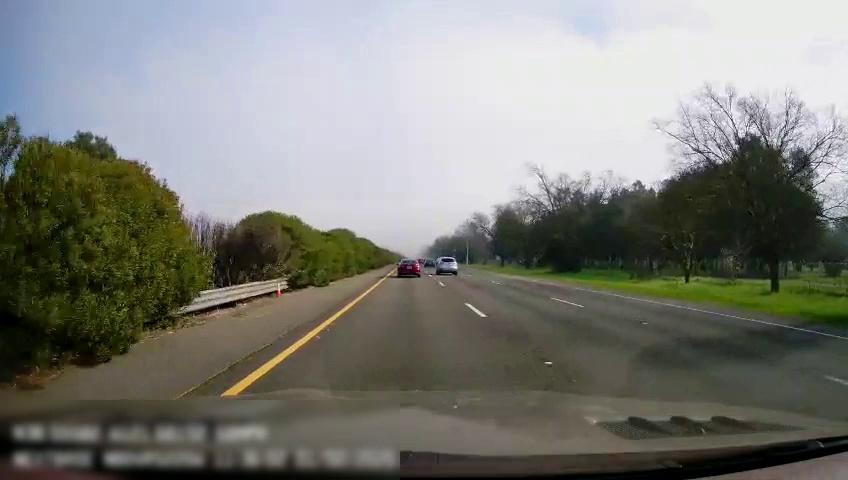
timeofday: Day
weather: Sunny
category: Drivable Space
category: Vehicles | Car
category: Vehicles | SUV
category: Vehicles | Car
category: Lanes | Current Lane
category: Lanes | Current Lane
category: Lanes | Alternate Lane
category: Lanes | Alternate Lane